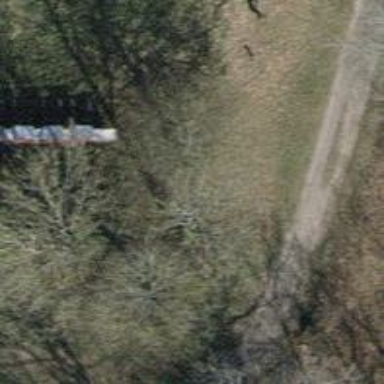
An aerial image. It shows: Retaining wall.